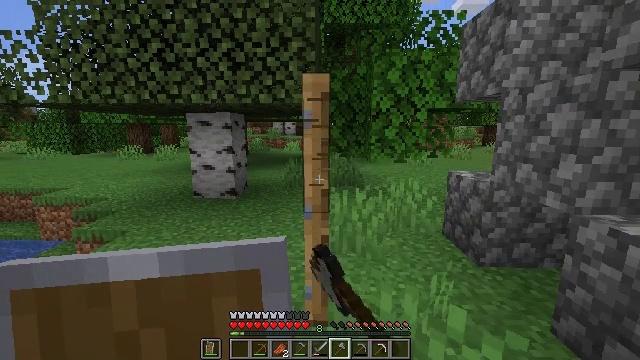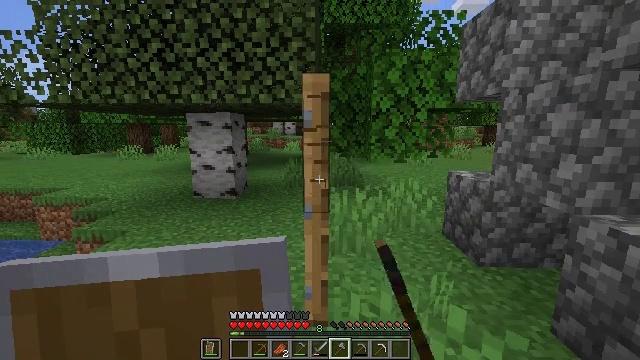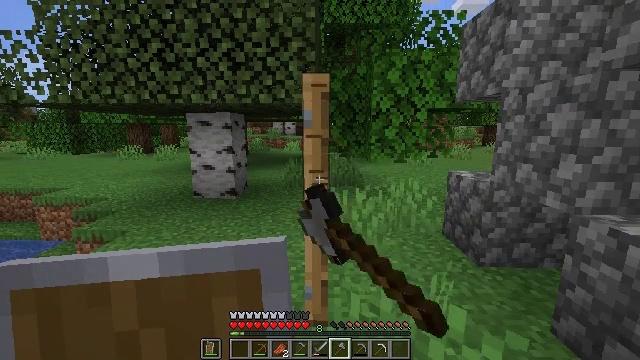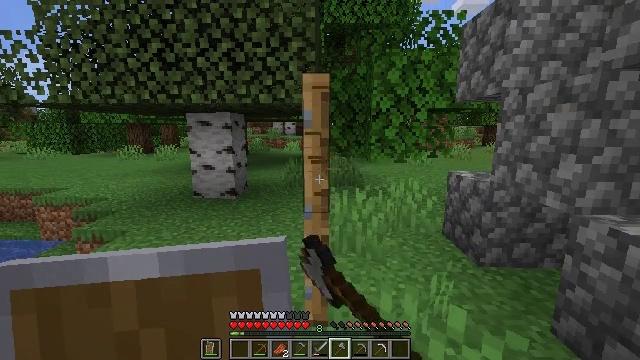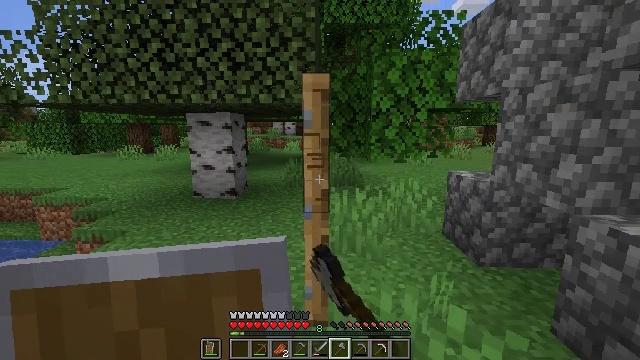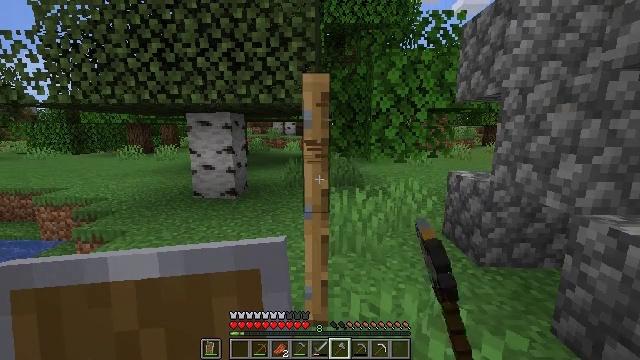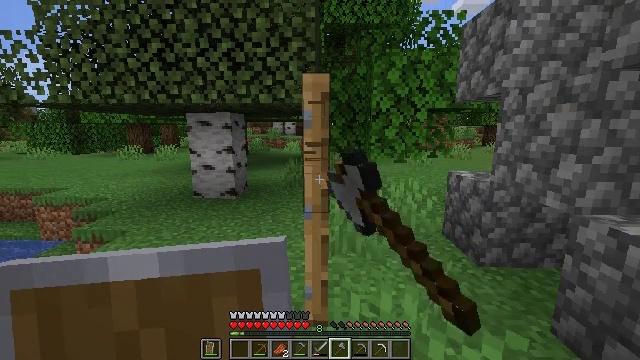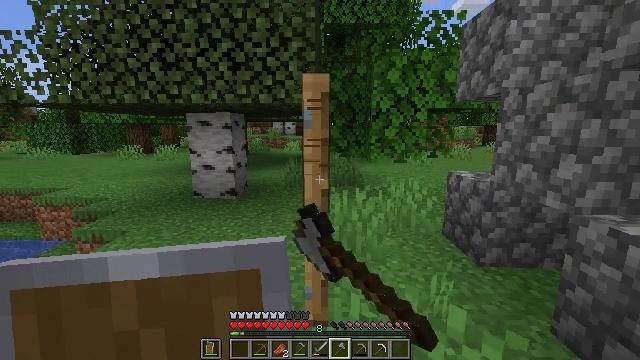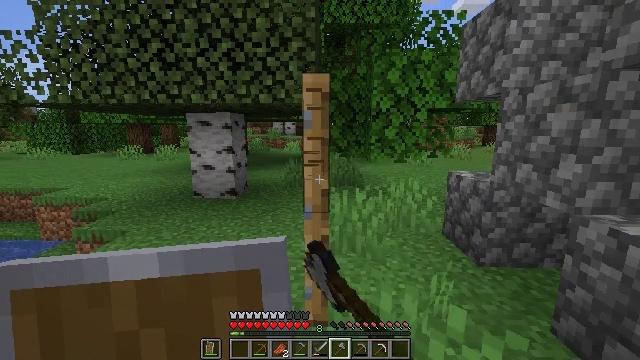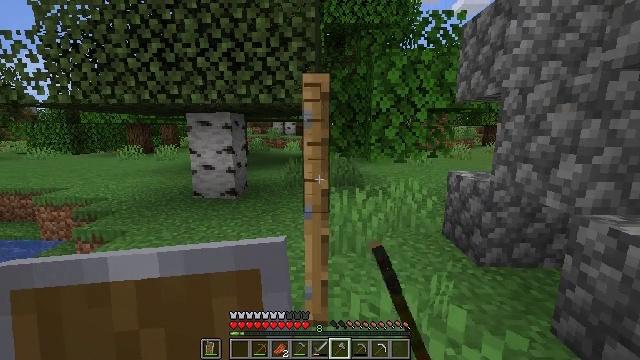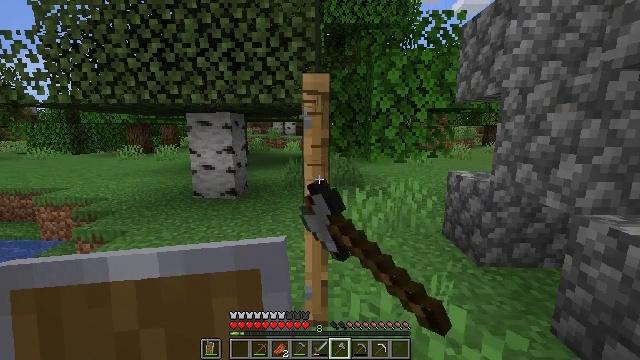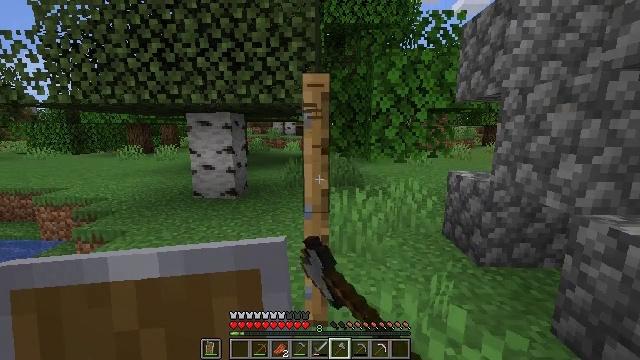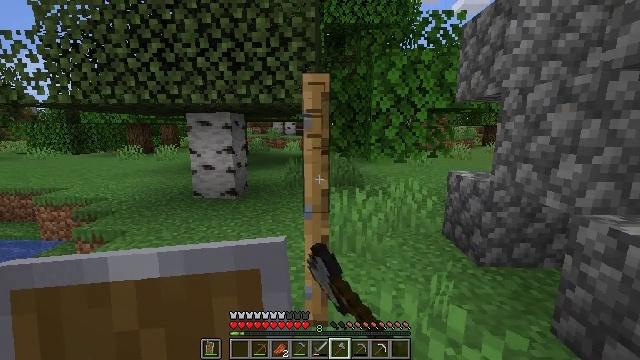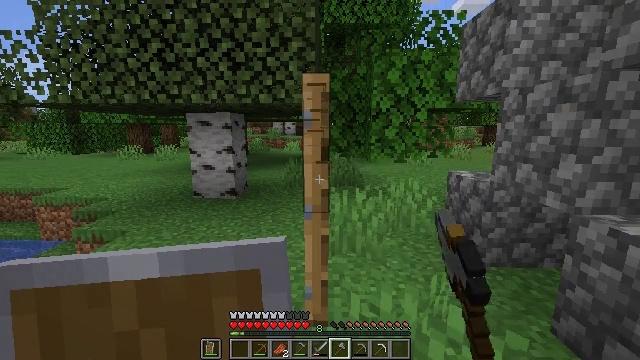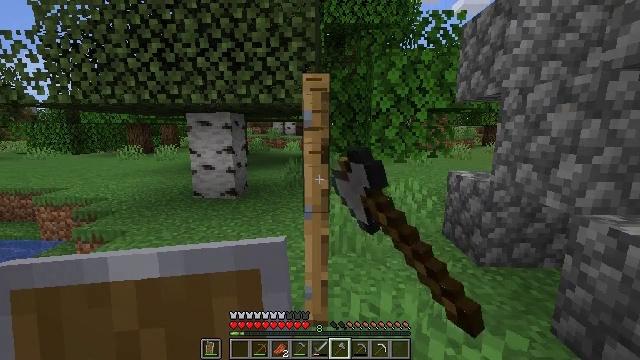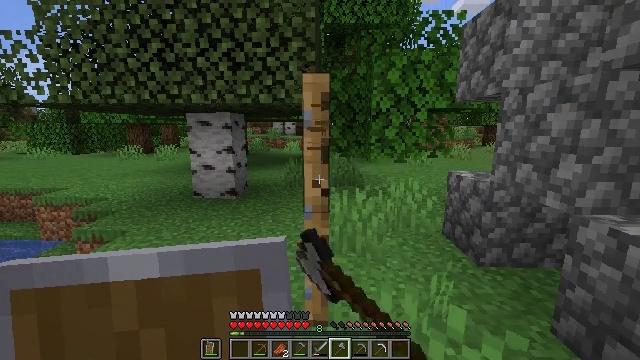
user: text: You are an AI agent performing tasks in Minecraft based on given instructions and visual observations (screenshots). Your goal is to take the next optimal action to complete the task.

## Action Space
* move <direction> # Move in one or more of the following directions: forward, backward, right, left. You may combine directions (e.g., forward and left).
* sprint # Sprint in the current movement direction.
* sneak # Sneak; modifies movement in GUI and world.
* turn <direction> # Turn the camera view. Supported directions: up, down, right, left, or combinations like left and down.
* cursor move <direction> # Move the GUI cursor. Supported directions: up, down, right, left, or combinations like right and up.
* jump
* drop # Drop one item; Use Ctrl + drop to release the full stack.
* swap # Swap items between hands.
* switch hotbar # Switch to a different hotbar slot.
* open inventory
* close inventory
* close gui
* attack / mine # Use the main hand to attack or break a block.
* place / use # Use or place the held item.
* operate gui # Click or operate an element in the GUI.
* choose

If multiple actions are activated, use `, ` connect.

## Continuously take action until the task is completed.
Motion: motion action
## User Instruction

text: Remove the oak door from its frame.
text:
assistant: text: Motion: attack / mine
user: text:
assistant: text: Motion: attack / mine
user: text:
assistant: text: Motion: attack / mine
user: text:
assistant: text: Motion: attack / mine
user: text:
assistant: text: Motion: attack / mine
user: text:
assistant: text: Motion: attack / mine
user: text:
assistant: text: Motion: attack / mine
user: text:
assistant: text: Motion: attack / mine
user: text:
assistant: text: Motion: attack / mine
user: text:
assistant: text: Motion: attack / mine
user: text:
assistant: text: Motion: attack / mine
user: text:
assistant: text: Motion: attack / mine
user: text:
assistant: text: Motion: attack / mine
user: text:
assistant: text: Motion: attack / mine
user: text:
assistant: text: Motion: attack / mine
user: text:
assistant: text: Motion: attack / mine
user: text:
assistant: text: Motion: attack / mine
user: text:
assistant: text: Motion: attack / mine
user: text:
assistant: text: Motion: attack / mine
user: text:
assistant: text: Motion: attack / mine
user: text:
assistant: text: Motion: attack / mine
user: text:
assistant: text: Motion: attack / mine
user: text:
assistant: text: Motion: attack / mine
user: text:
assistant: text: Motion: attack / mine
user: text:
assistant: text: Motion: attack / mine